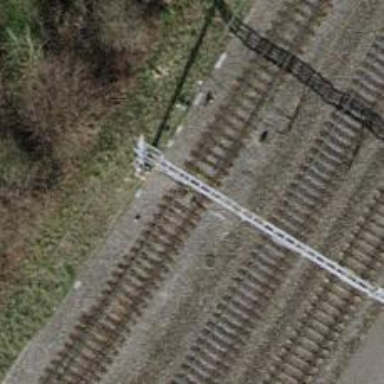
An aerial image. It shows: Single-track electrified railway with contact line.